Question:
I need to add background to a textview, the background has two parts: top half is a gradent from color A to B, bottom part is a gradient from color C to D and B does not equal to C, it is actually a semi-transparent shadow, I intentionally put an orange layer underneath it to make it clear to see.
I am looking for the best way to do it, using shape/gradient only allows me setting startColor, centerColor and endColor but I need for color points. Using 9 patch is a bit complicated. Or can I merge two gradients together so each has two colors and together give me four colors?
Thanks!
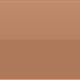
Answer: 9 patch seems the simplest way to achieve what you want. And I believe, it would generate less computations to display your image.
9 patch is not so complicated, even easy. Did you try the <URL>?